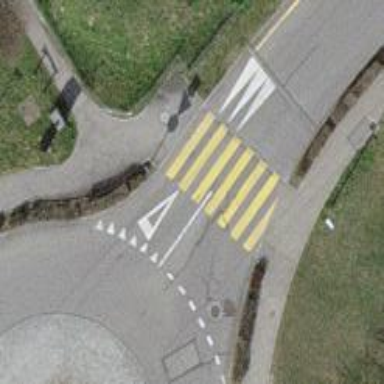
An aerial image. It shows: Marked crossing with visible markings.